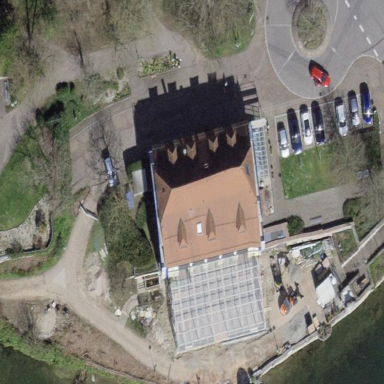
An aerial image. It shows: Museum building.